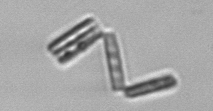
Label: Thalassionema